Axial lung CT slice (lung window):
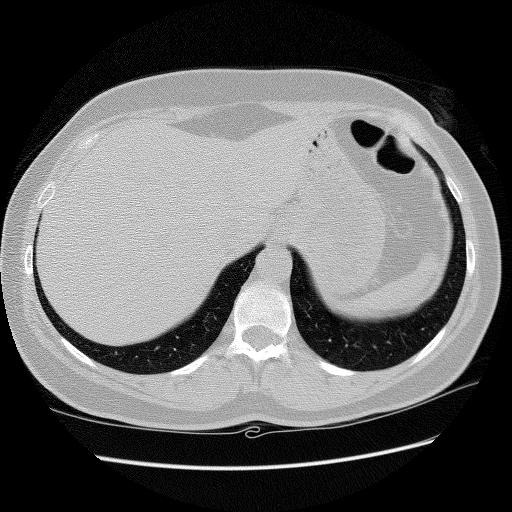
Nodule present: no